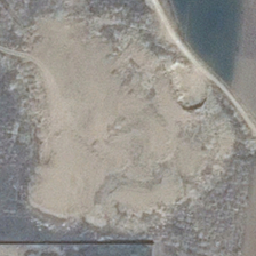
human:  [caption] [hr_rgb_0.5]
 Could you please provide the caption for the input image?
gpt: The land by the river looks very uneven.

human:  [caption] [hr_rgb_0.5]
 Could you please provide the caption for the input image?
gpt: The ground by the river looks rugged.

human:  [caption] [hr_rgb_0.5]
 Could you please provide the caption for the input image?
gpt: Bare ground near the river.

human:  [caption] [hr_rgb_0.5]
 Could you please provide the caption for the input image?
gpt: A bare patch of land by the river.

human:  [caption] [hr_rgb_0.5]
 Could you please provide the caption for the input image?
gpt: The land by the river looks uneven.